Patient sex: M
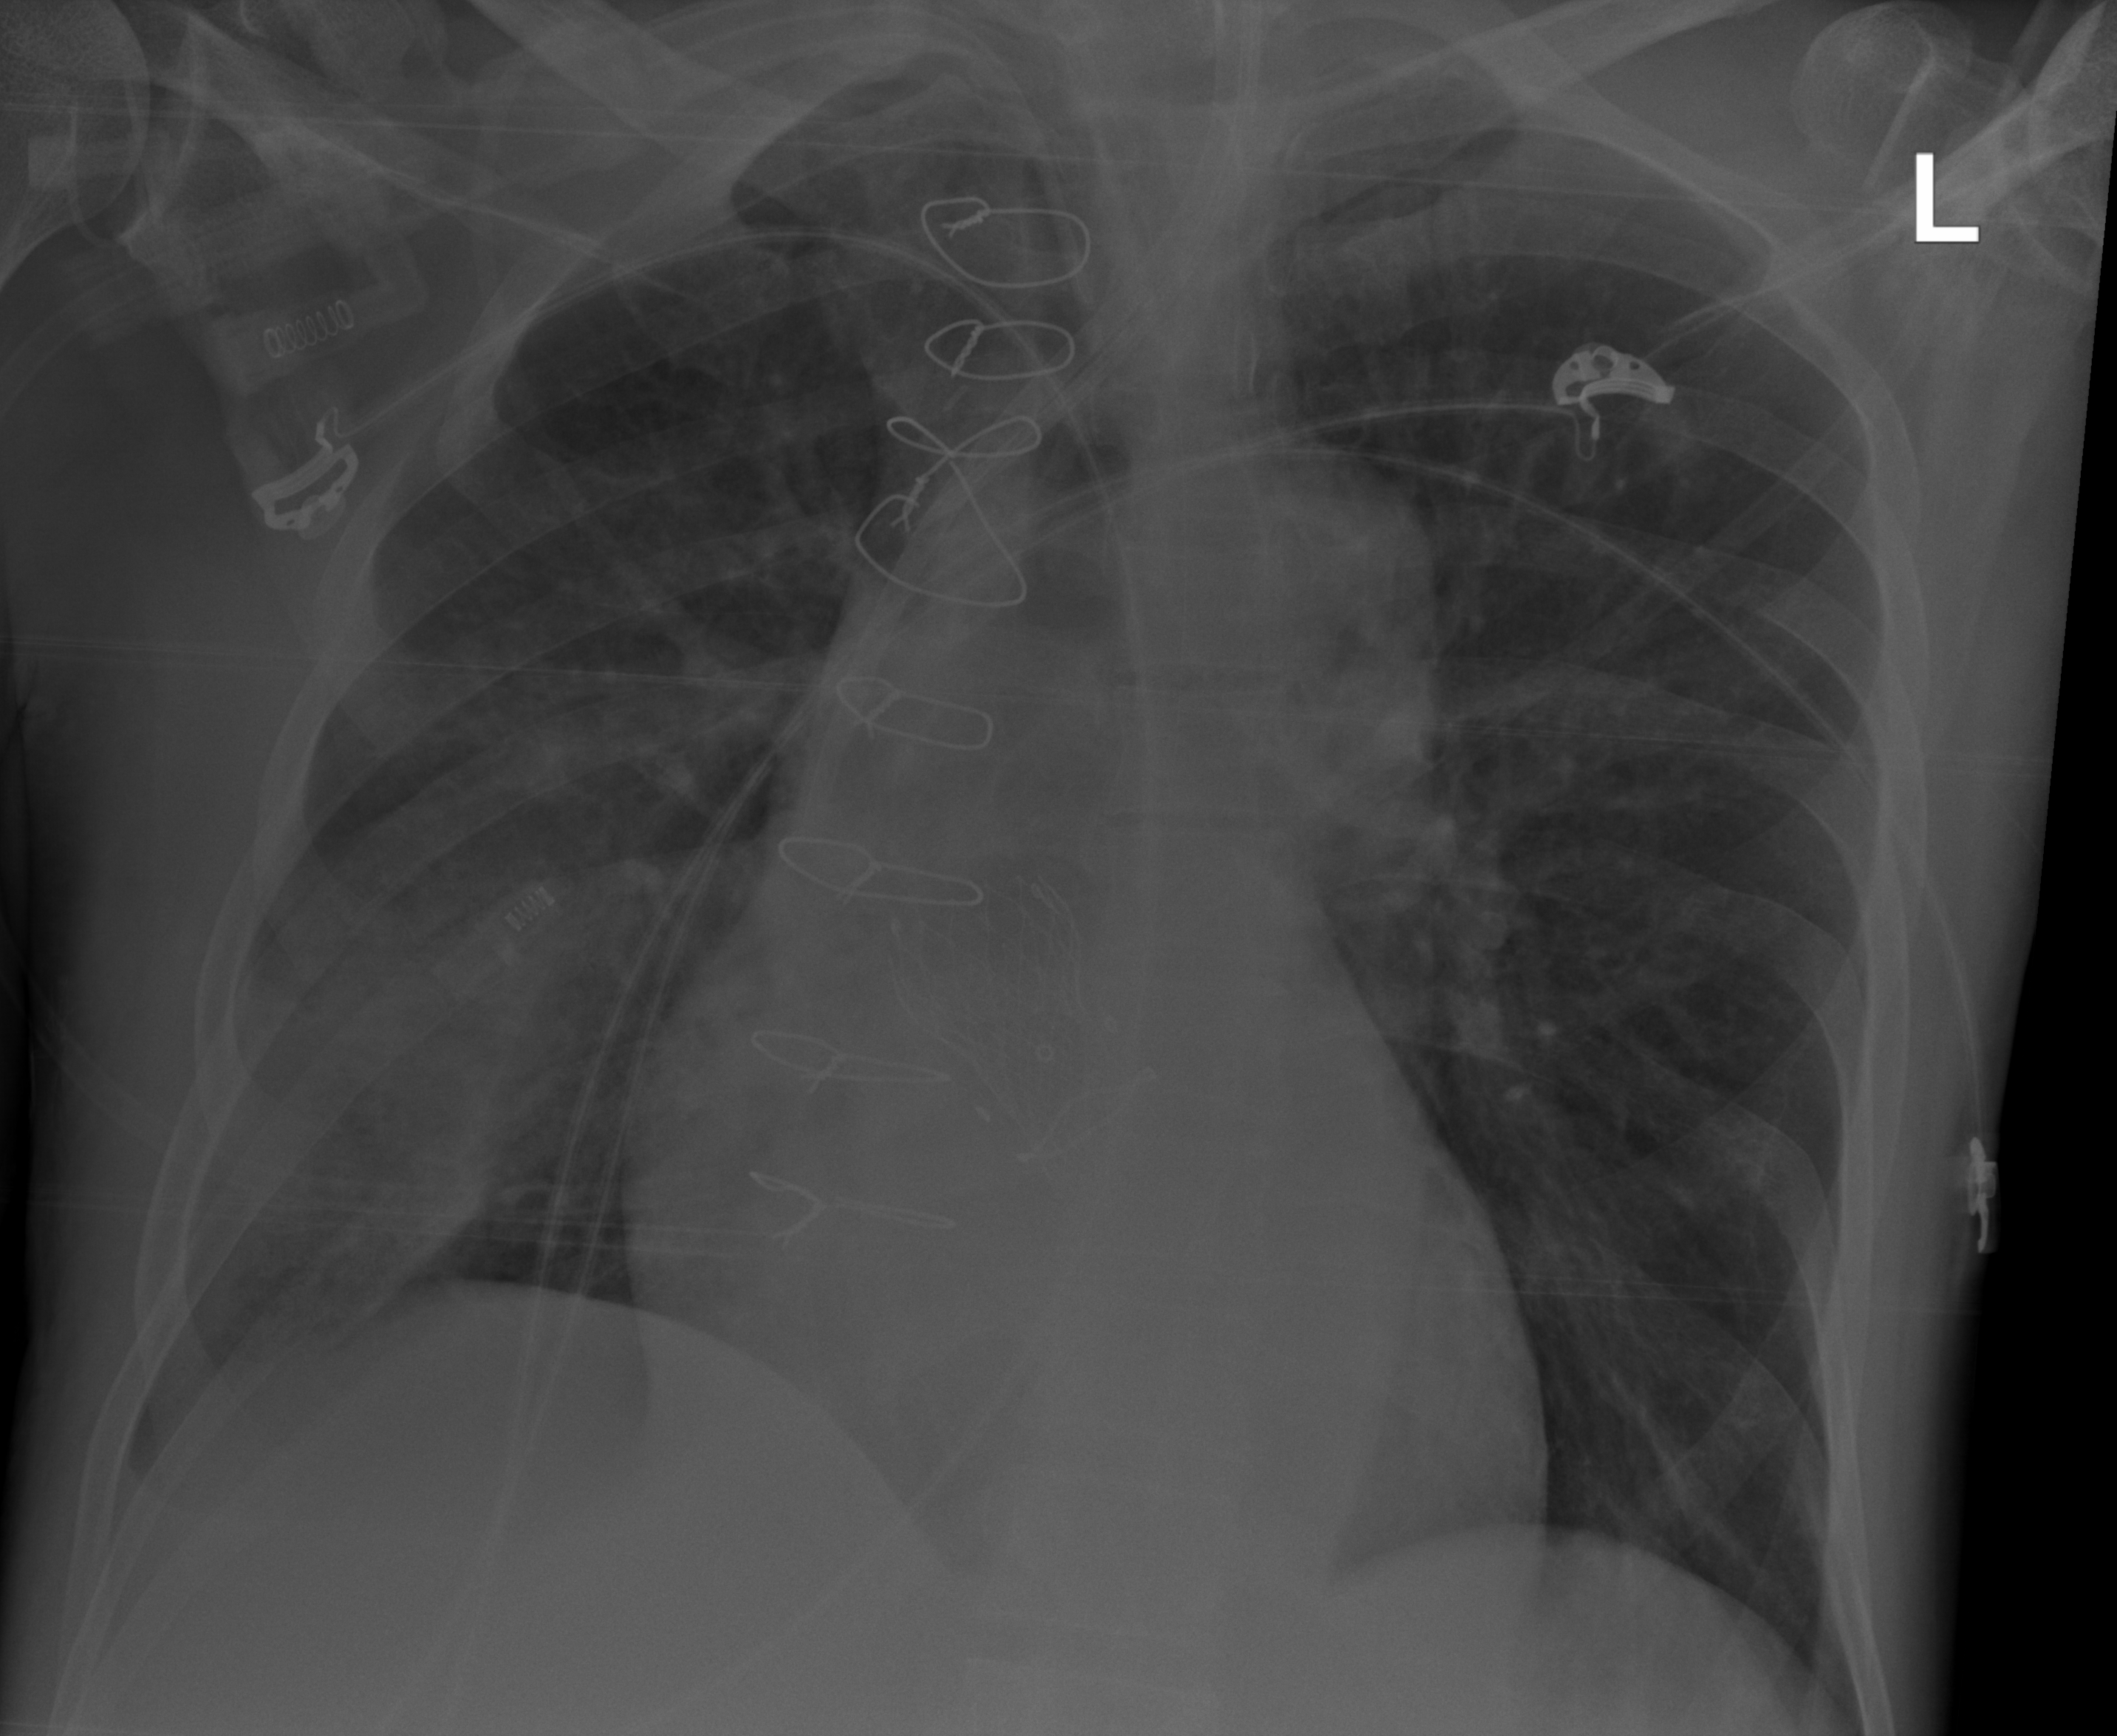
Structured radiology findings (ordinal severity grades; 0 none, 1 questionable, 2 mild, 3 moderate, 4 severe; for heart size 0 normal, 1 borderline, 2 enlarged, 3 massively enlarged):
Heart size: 0
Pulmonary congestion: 2
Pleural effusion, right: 2
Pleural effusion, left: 0
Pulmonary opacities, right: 3
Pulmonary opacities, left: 2
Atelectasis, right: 0
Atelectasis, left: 2